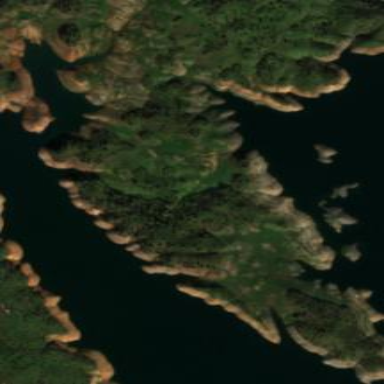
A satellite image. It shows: Image showing island.